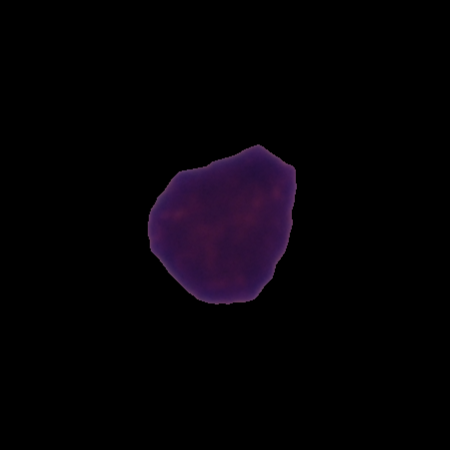
Label: healthy